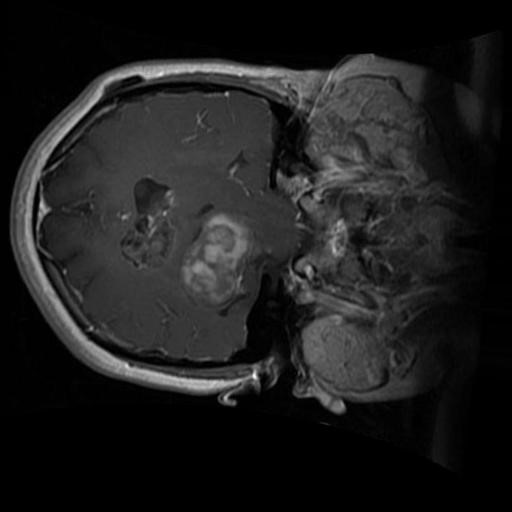
Label: brain_glioma